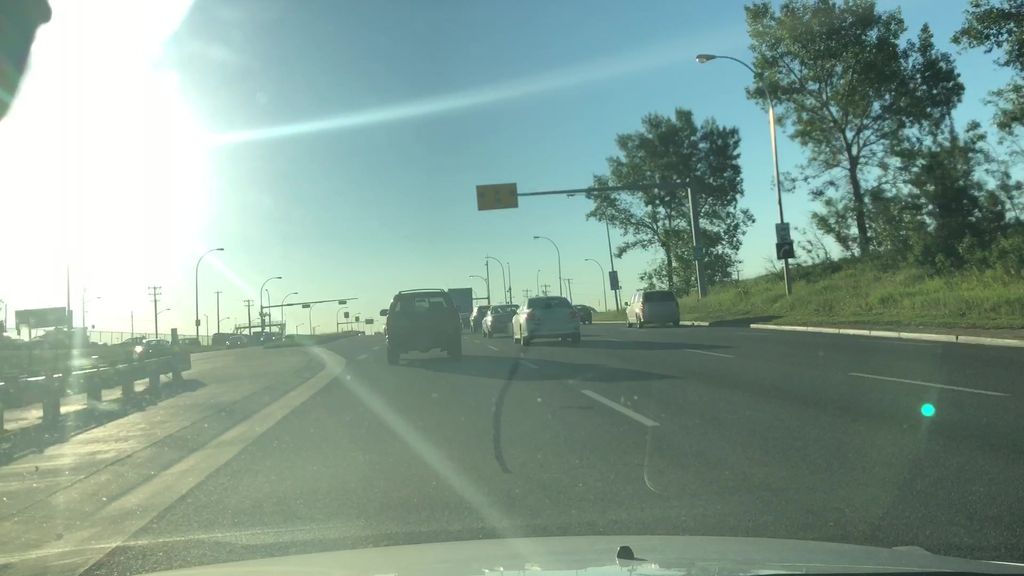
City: edmonton